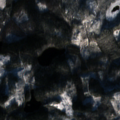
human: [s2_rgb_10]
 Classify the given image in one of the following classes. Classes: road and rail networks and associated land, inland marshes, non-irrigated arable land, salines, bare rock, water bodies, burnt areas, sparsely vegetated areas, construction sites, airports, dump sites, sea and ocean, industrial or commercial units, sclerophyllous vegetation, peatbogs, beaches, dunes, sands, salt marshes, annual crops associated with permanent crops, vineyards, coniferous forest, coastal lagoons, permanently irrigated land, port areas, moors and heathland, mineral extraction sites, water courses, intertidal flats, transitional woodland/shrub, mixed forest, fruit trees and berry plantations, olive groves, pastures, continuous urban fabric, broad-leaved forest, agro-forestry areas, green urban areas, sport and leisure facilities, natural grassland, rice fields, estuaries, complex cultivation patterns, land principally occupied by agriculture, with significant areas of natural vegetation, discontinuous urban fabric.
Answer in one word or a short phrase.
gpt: coniferous forest, mixed forest, transitional woodland/shrub